Question: As the title says
my code is something like this :
'''
<div class=container> <img/> <div>some text with line one, line two , line three </div> </div>
'''
the container should have overflow:hidden and my text would be in more than one line , so I need only a small part of my text to appear at the bottom of container, so when user hovers, the full text appears.
I want to position text over img WITHOUT absolute positioning.
I tried negative margins, but text wouldn't have BG color there.
Also tried Relative pos. => works great but not on chance on IE.
here is an image of what I want

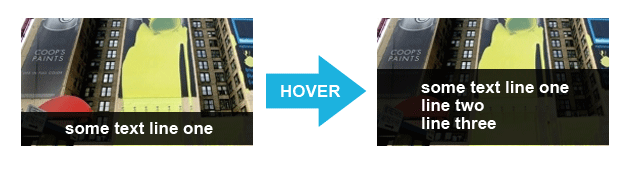
Answer: I see no reason not to use 'position: absolute'.
<URL>
'''
.container {
border: 2px dashed #444;
float: left;
position: relative
}
.container img {
display: block
}
.container > div {
position: absolute;
left: 0;
bottom: 0;
right: 0;
height: 14px;
background: #000;
background: rgba(0,0,0,0.7);
color: #fff;
overflow: hidden;
font: bold 14px Arial, sans-serif;
padding: 5px;
}
.container:hover > div {
height: auto
}
'''
'''
<div class="container">
<img src="http://dummyimage.com/230x180/f0f/fff" />
<div>some text with line oneeee, line twoooooooo ooooooo , line three</div>
</div>
'''